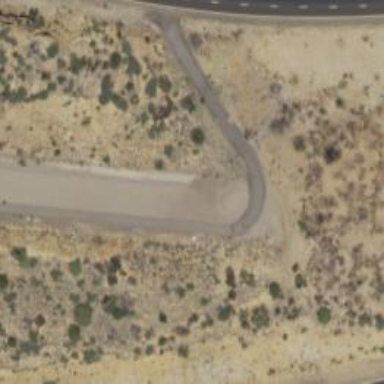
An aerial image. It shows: Escape road.